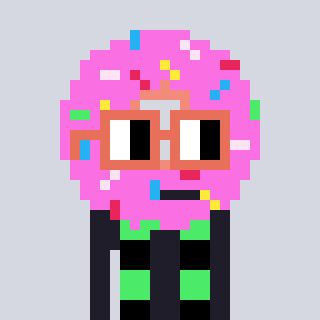
a pixel art character with square orange glasses, a doughnut-shaped head and a grayscale-colored body on a cool background